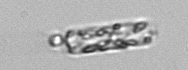
Label: Dactyliosolen_fragilissimus